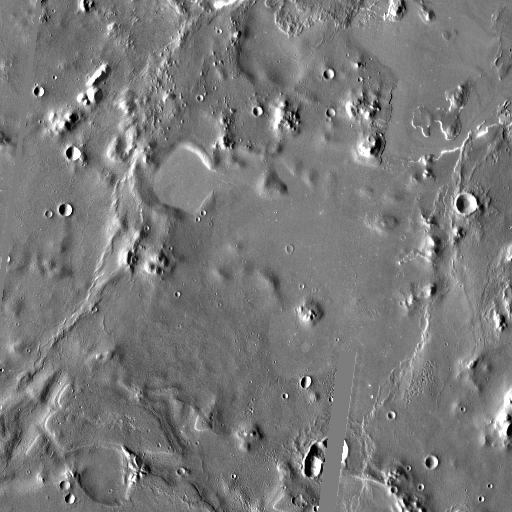
Crater classes present: Background, Other, Layered, Buried, Secondary